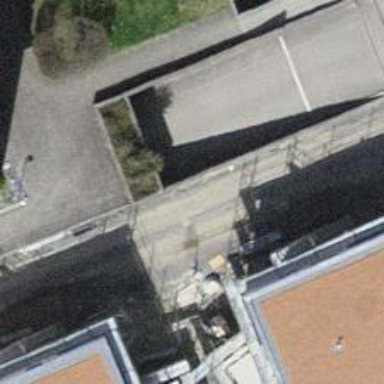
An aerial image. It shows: Parking entrance.